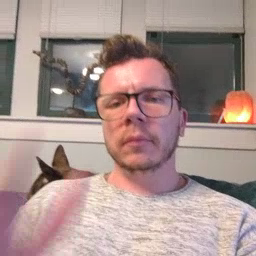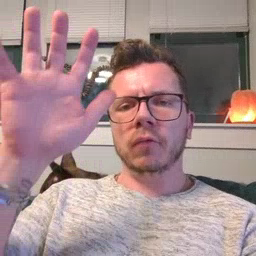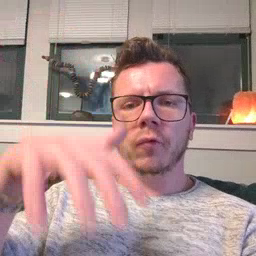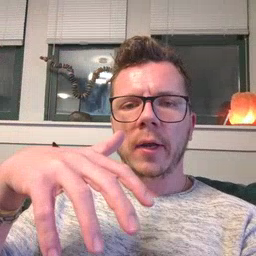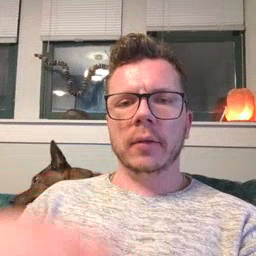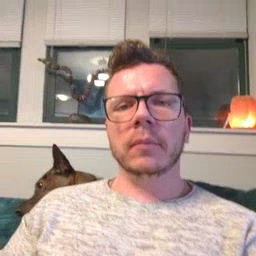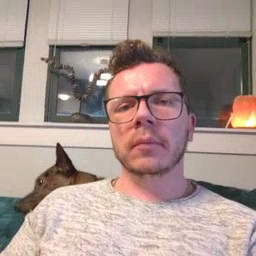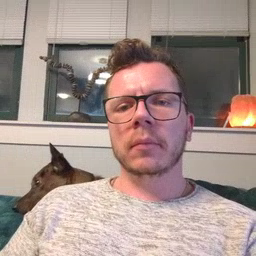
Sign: rain